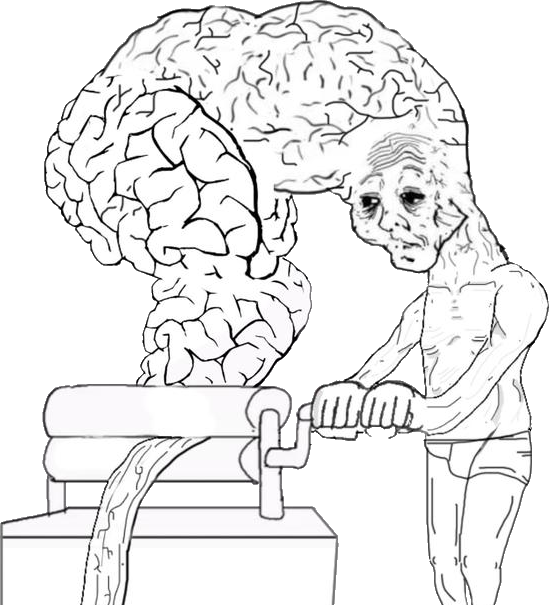
Label: 5_Brainiak